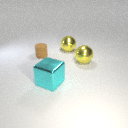
large yellow metal sphere behind large cyan metal cube